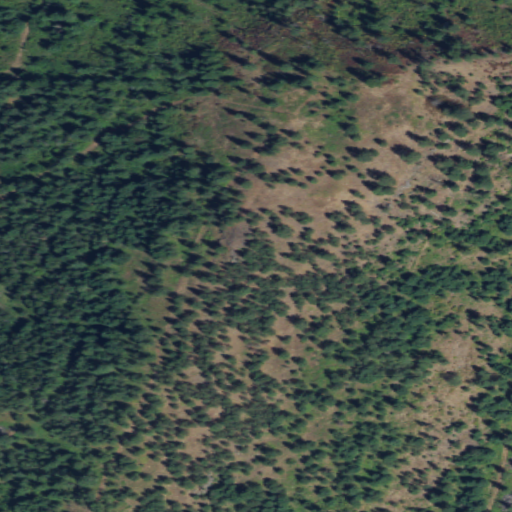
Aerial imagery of mountain in Washington named The Island containing evergreen forest and shrub